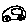
Label: car